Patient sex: M
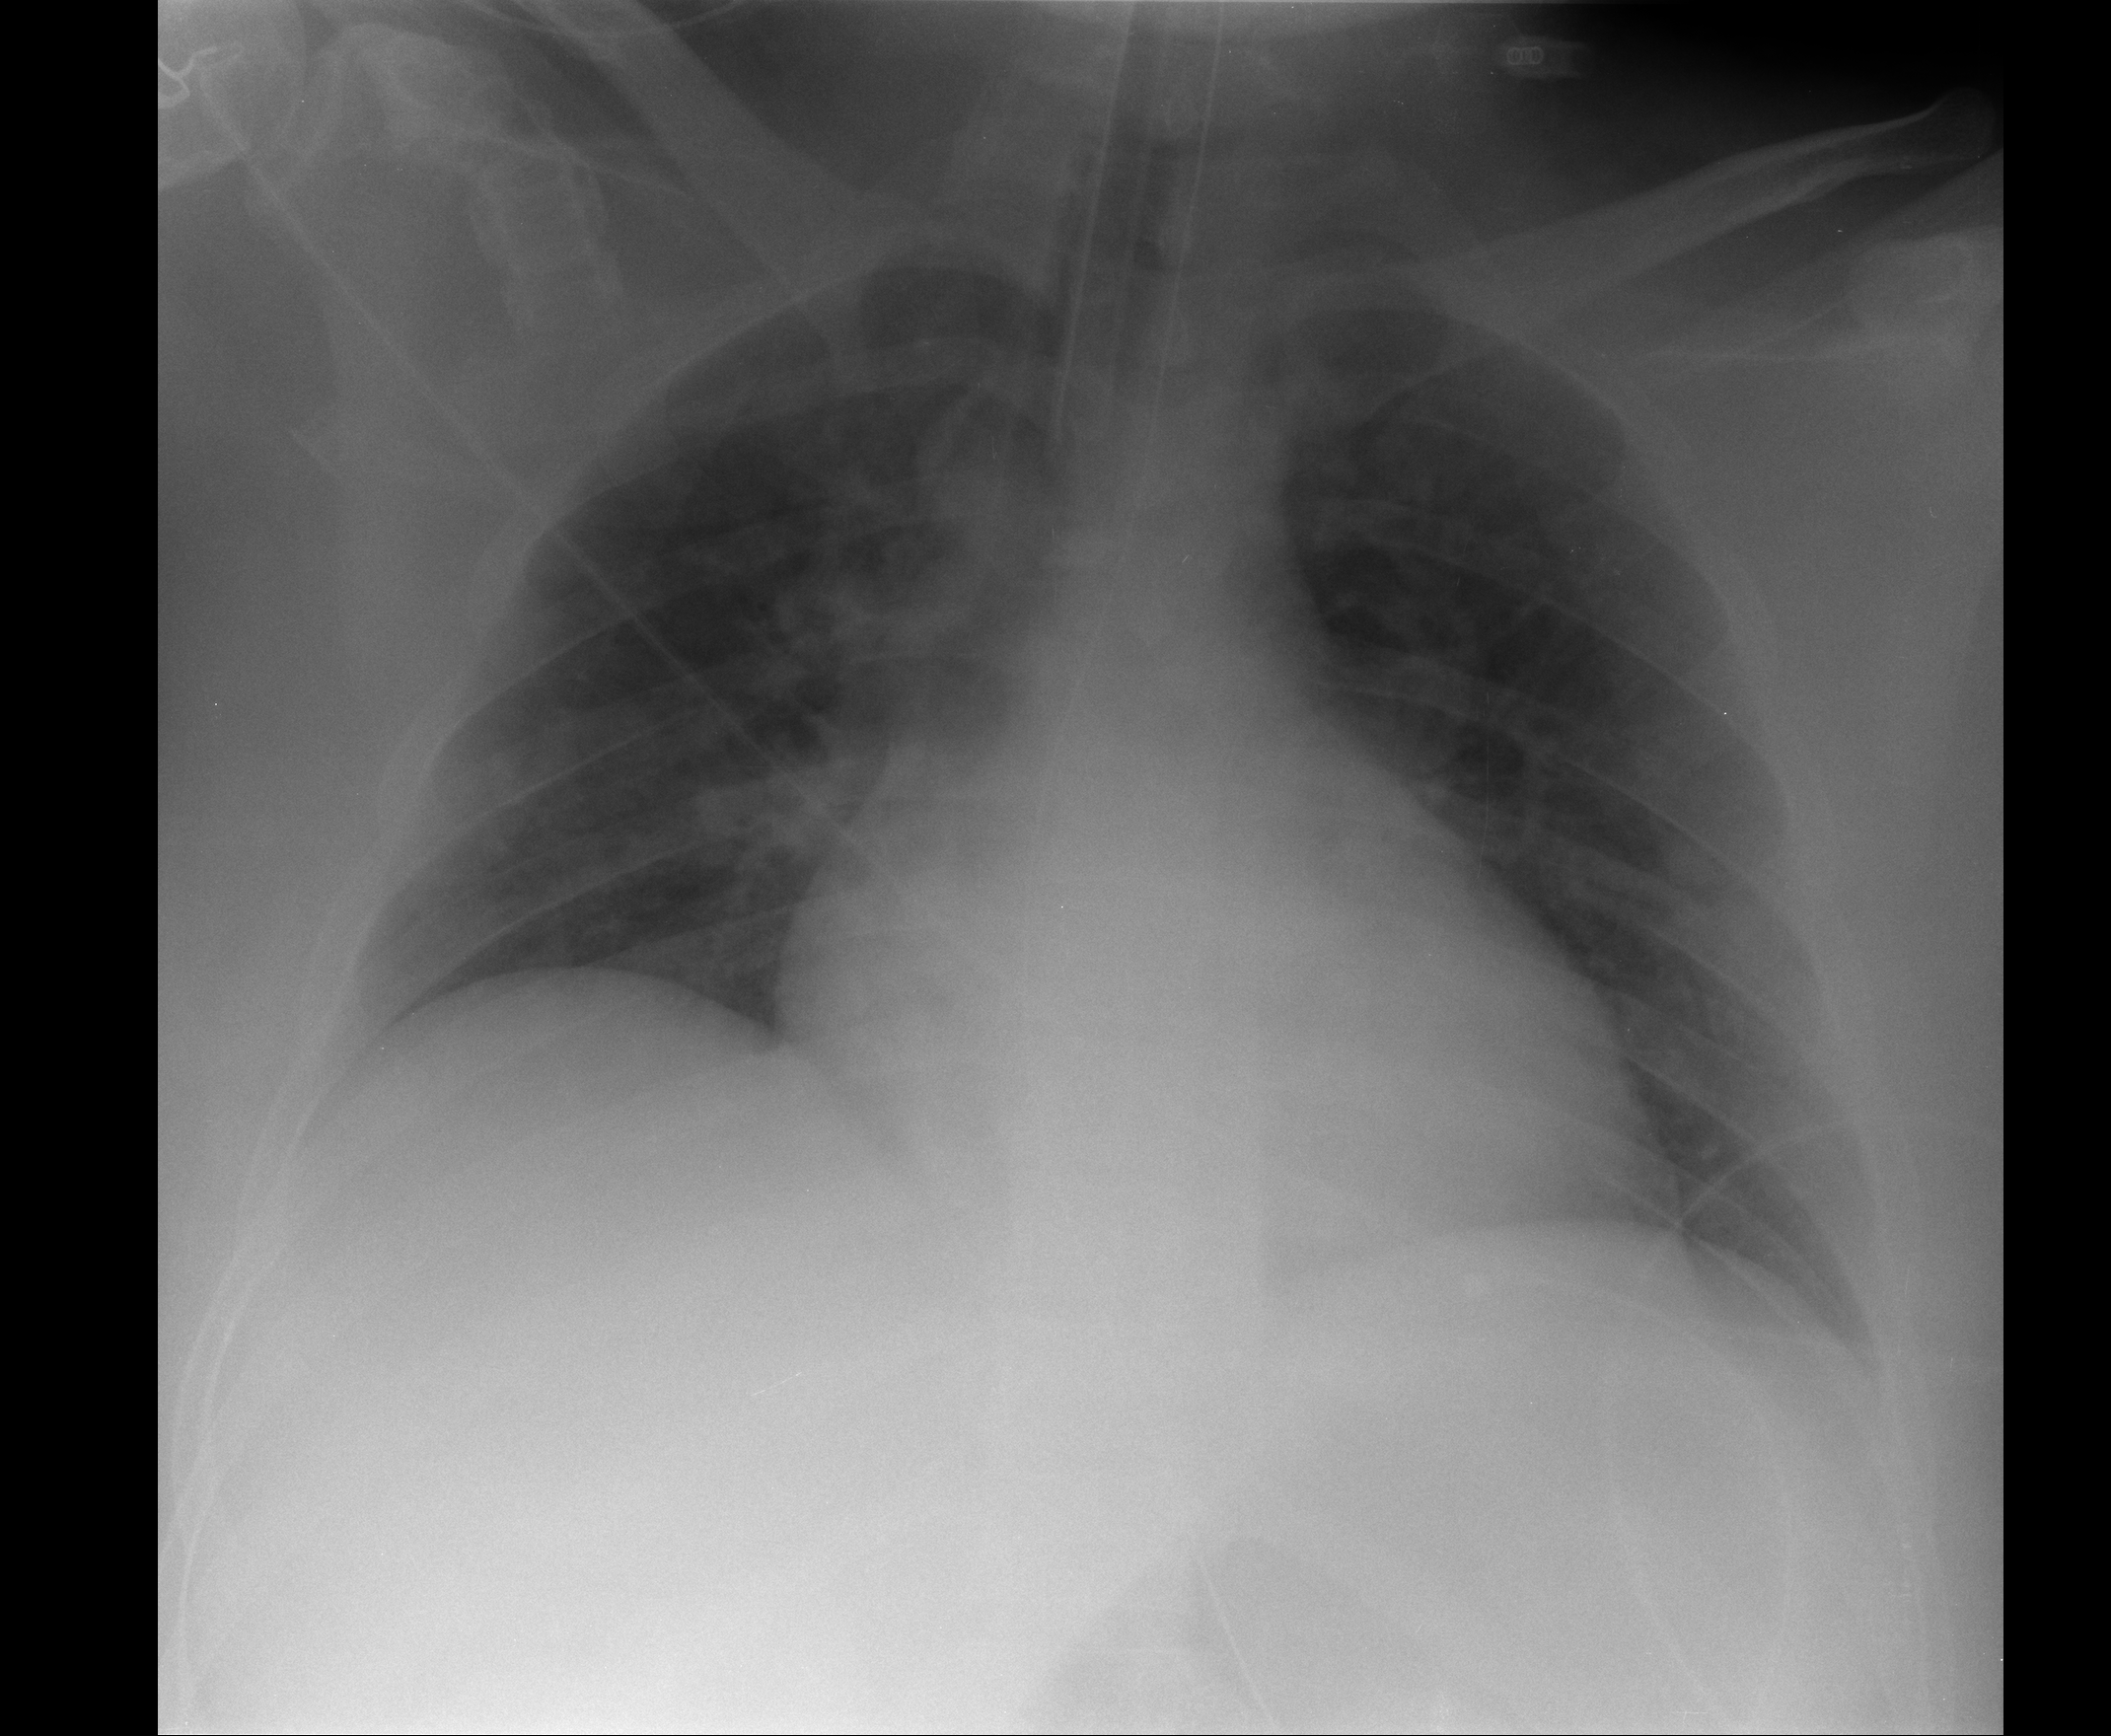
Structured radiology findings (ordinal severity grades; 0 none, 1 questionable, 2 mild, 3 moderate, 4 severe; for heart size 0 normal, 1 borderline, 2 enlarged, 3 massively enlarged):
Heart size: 0
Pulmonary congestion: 1
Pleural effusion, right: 0
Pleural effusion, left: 0
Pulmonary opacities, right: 0
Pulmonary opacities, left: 0
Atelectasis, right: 1
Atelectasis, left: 1